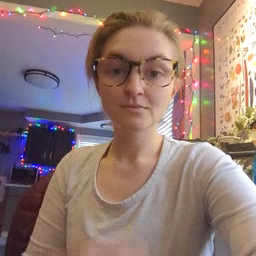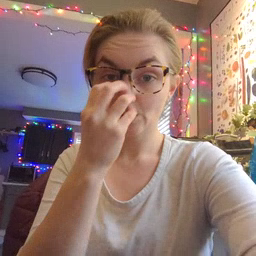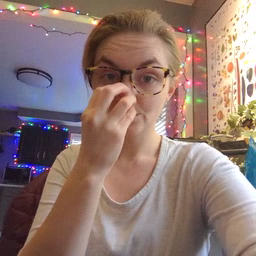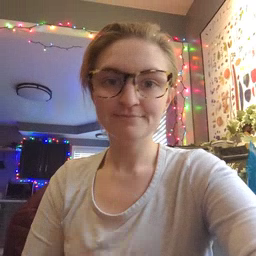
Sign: clown